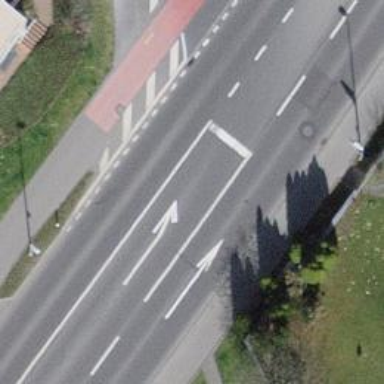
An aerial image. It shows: Primary highway with separate sidewalks on both sides.